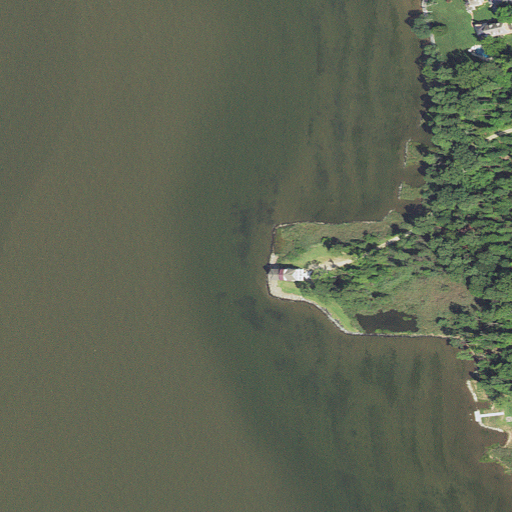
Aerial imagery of cape in Maryland named Deadman Point containing open water, herbaceous wetlands, woody wetlands, low intensity development, medium intensity development, mixed forest, and cultivated crops